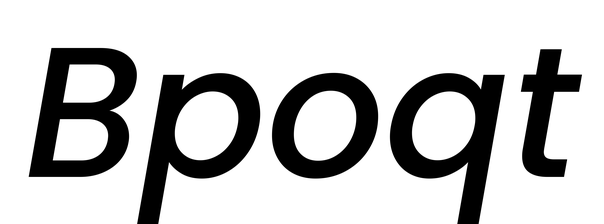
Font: Poppins-MediumItalic